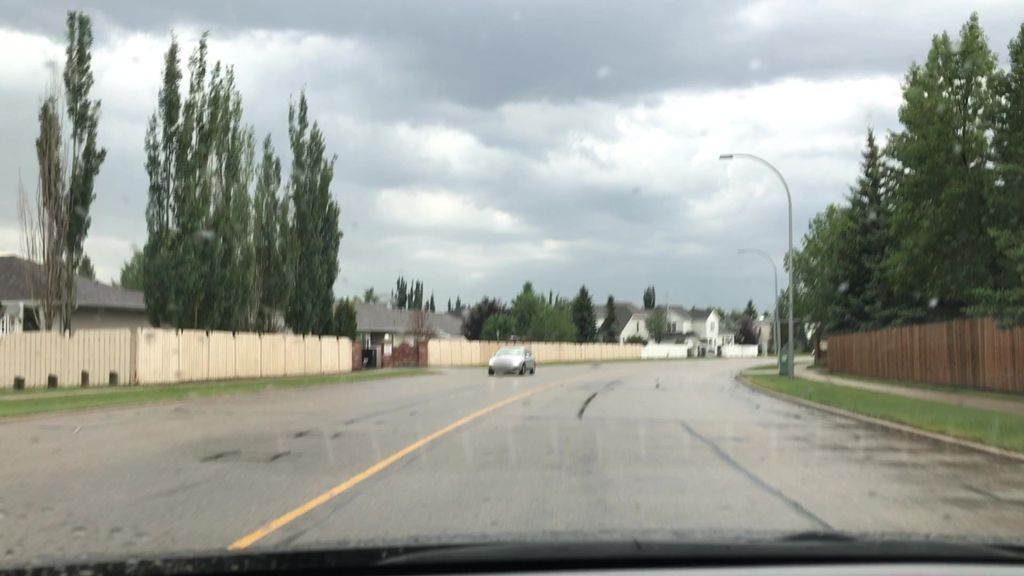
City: edmonton